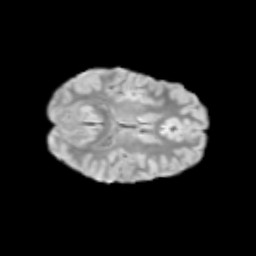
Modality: T2w
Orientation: axial
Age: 10
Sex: female
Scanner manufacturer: siemens
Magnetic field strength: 3 T
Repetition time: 3.8 s
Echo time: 0.07 s